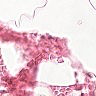
Metastatic tissue present: no